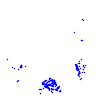
Particle: proton